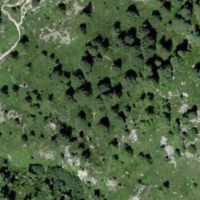
EUNIS habitat code: 43
Species observed at this site:
Empetrum nigrum